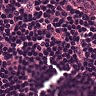
Metastatic tissue present: no